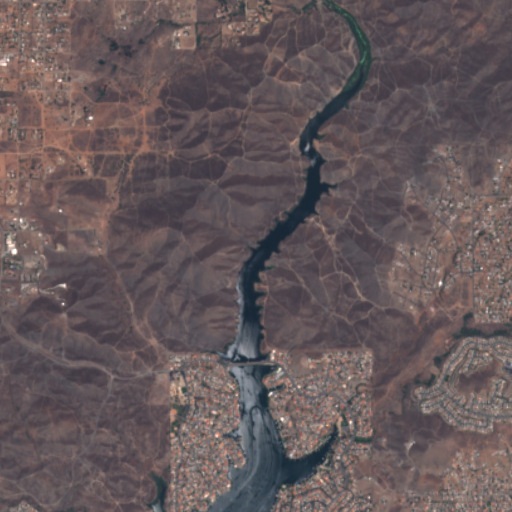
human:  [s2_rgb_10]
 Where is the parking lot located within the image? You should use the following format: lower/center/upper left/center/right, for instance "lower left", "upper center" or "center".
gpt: The parking lot is located in the lower right of the image.
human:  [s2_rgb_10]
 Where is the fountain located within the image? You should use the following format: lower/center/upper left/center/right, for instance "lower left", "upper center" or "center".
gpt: The fountain is located in the center right of the image.
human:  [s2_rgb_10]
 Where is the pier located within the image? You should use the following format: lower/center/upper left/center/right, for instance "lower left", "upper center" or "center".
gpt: The pier is located in the lower center of the image.
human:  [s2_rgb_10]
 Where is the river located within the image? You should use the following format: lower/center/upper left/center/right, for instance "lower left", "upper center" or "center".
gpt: The river is located in the upper right of the image.
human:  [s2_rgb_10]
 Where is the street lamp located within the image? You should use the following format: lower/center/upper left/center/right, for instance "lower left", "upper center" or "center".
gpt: The street lamp is located in the lower right of the image.
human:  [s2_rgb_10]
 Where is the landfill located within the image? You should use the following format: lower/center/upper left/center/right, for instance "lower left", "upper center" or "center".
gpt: There is no landfill in the image.